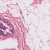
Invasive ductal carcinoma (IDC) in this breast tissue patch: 0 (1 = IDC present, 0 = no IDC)